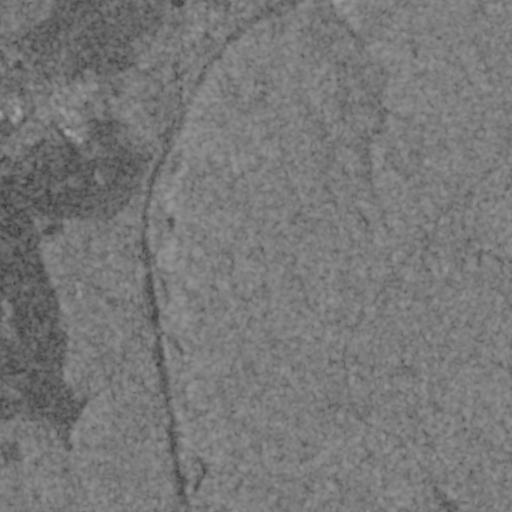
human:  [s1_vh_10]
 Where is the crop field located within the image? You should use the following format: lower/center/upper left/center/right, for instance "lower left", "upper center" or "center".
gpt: The crop field is located in the left of the image.
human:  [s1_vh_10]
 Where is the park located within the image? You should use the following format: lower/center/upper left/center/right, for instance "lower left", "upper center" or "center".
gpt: The park is located in the center left of the image.
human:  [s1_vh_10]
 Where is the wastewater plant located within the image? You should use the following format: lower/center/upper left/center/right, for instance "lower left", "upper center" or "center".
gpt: The wastewater plant is located in the upper left of the image.
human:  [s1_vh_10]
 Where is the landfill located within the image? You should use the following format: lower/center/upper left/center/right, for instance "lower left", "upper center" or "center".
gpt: There is no landfill in the image.

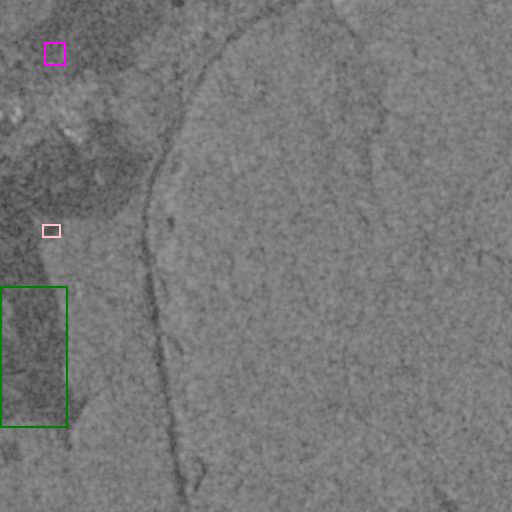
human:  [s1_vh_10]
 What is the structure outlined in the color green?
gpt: The structure outlined in green is a crop field.
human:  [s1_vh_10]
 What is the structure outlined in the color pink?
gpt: The structure outlined in pink is a park.
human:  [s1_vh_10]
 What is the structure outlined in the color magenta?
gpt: The structure outlined in magenta is a wastewater plant.
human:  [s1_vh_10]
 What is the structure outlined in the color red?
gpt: There is no red outline.